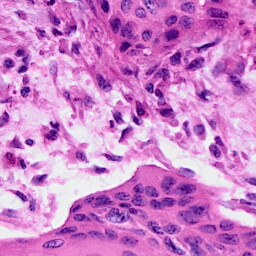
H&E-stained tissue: Cervix